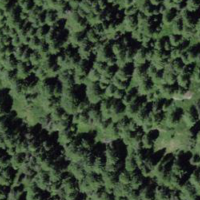
EUNIS habitat code: 43
Species observed at this site:
Rhododendron ferrugineum
Juniperus communis